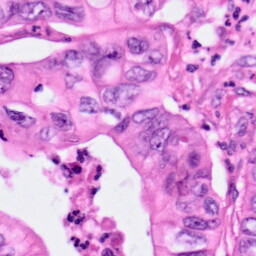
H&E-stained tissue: Pancreatic